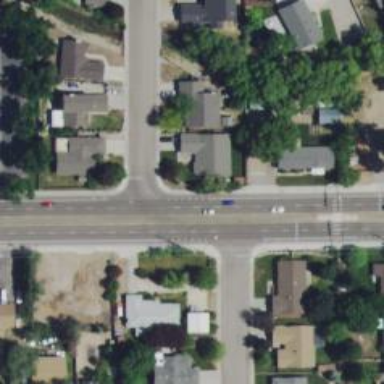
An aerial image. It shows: Unmarked crossing on the road.